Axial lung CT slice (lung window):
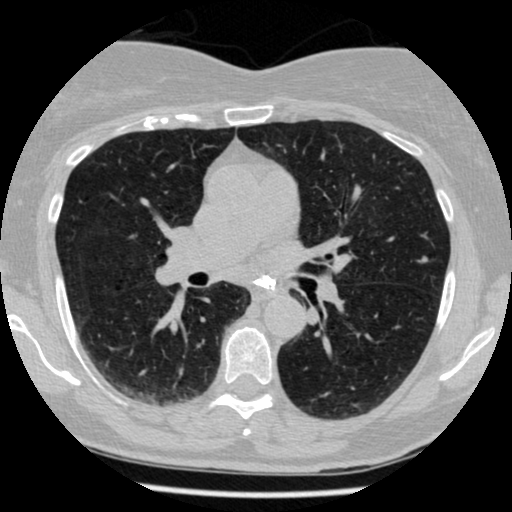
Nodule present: yes
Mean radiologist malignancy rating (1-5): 2.75